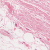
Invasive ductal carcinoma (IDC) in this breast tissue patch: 0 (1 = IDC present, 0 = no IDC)